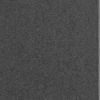
Label: dusty